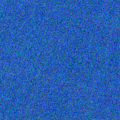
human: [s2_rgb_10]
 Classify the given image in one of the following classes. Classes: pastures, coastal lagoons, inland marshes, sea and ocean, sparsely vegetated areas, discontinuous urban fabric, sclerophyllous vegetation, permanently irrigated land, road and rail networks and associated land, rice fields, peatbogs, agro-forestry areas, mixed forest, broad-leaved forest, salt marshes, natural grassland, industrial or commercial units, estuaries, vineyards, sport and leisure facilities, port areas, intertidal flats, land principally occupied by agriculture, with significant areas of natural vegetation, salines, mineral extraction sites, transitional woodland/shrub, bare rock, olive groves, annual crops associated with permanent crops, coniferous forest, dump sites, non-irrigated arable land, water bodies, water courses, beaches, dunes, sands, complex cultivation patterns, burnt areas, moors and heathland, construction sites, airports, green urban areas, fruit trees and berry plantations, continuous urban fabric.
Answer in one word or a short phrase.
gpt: sea and ocean